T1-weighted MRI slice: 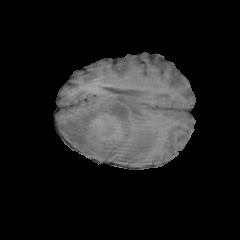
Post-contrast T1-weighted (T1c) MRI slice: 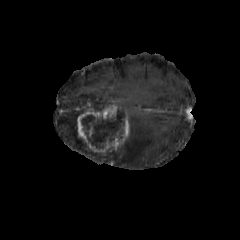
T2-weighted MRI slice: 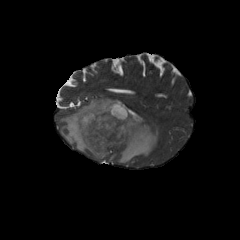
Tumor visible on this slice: yes